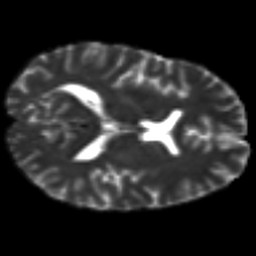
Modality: T2w
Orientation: axial
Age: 32
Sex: male
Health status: healthy
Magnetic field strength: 3 T
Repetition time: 8.4 s
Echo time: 0.0926 s